Question: I have a list of classes, but different children have different properties that need to be displayed.
What I want to achieve is to have a listbox-type control in the gui which enables each child to display it's properties the way it wants to - so not using the same pre-defined columns for every class.
I envisage something like the transmission interface (below), where each class can paint it's own entry, showing some text, progress bar if relevant, etc.

How can this be achieved in C#?
Thanks for any help.
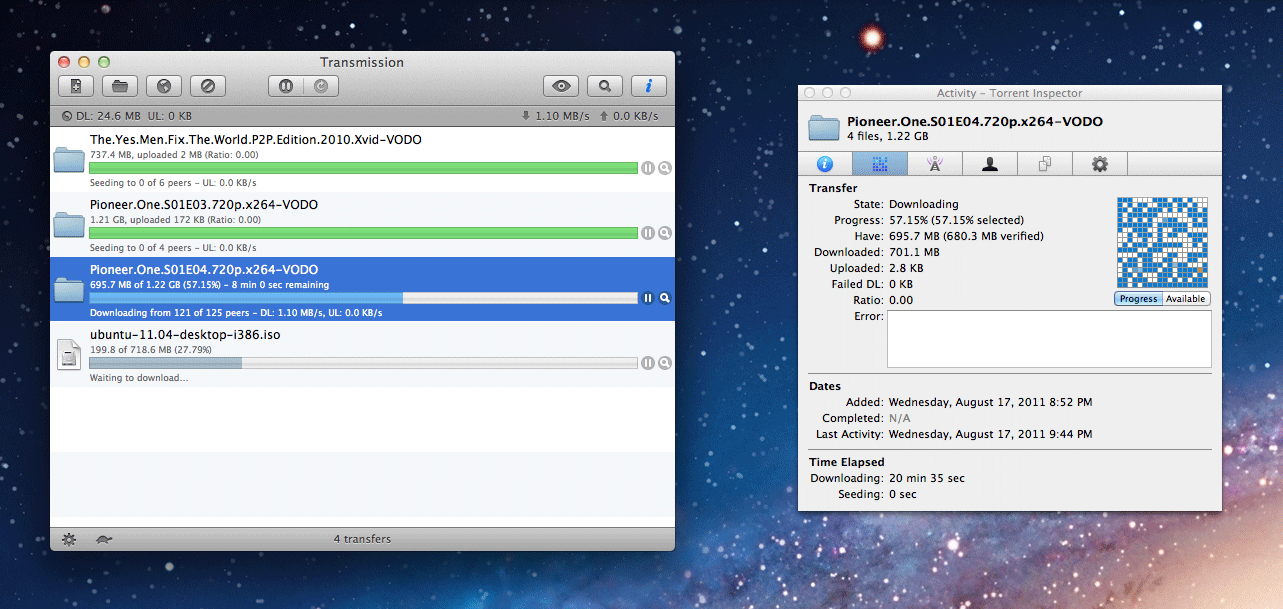
Answer: Let your list items implement an interface that provides everything needed for the display:
'''
public interface IDisplayItem
{
event System.ComponentModel.ProgressChangedEventHandler ProgressChanged;
string Subject { get; }
string Description { get; }
// Provide everything you need for the display here
}
'''
The transmission objects should not display themselves. You should not mix domain logic (business logic) and display logic.
:
In order to do display listbox items your own way, you will have to derive your own listbox control from 'System.Windows.Forms.ListBox'. Set the 'DrawMode' property of your listbox to 'DrawMode.OwnerDrawFixed' or 'DrawMode.OwnerDrawVariable' (if the items are not of the same size) in the constructor. If you use 'OwnerDrawVariable' then you will have to override 'OnMeasureItem' as well, in order to tell the listbox the size of each item.
'''
public class TransmissionListBox : ListBox
{
public TransmissionListBox()
{
this.DrawMode = DrawMode.OwnerDrawFixed;
}
protected override void OnDrawItem(DrawItemEventArgs e)
{
e.DrawBackground();
if (e.Index >= 0 && e.Index < Items.Count) {
var displayItem = Items[e.Index] as IDisplayItem;
TextRenderer.DrawText(e.Graphics, displayItem.Subject, e.Font, ...);
e.Graphics.DrawIcon(...);
// and so on
}
e.DrawFocusRectangle();
}
}
'''
You can let your original transmission class implement 'IDisplayItem' or create a special class for this purpose. You can also have different types of objects in the list, as long as they implement the interface. The point is, that the display logic itself is in the control, the transmission class (or whatever class) only provides the information required.
:
Because of the ongoing discussion with Mark, I have decided to include a full example here. Let's define a model class:
'''
public class Address : INotifyPropertyChanged
{
private string _Name;
public string Name
{
get { return _Name; }
set
{
if (_Name != value) {
_Name = value;
OnPropertyChanged("Name");
}
}
}
private string _City;
public string City
{
get { return _City; }
set
{
if (_City != value) {
_City = value;
OnPropertyChanged("City");
OnPropertyChanged("CityZip");
}
}
}
private int? _Zip;
public int? Zip
{
get { return _Zip; }
set
{
if (_Zip != value) {
_Zip = value;
OnPropertyChanged("Zip");
OnPropertyChanged("CityZip");
}
}
}
public string CityZip { get { return Zip.ToString() + " " + City; } }
public override string ToString()
{
return Name + "," + CityZip;
}
#region INotifyPropertyChanged Members
public event PropertyChangedEventHandler PropertyChanged;
private void OnPropertyChanged(string propertyName)
{
var handler = PropertyChanged;
if (handler != null) {
handler(this, new PropertyChangedEventArgs(propertyName));
}
}
#endregion
}
'''
Here is a custom ListBox:
'''
public class AddressListBox : ListBox
{
public AddressListBox()
{
DrawMode = DrawMode.OwnerDrawFixed;
ItemHeight = 18;
}
protected override void OnDrawItem(DrawItemEventArgs e)
{
const TextFormatFlags flags = TextFormatFlags.Left | TextFormatFlags.VerticalCenter;
if (e.Index >= 0) {
e.DrawBackground();
e.Graphics.DrawRectangle(Pens.Red, 2, e.Bounds.Y + 2, 14, 14); // Simulate an icon.
var textRect = e.Bounds;
textRect.X += 20;
textRect.Width -= 20;
string itemText = DesignMode ? "AddressListBox" : Items[e.Index].ToString();
TextRenderer.DrawText(e.Graphics, itemText, e.Font, textRect, e.ForeColor, flags);
e.DrawFocusRectangle();
}
}
}
'''
On a form, we place this AddressListBox and a button. In the form, we place some initializing code and some button code, which changes our addresses. We do this in order to see, if our listbox is updated automatically:
'''
public partial class frmAddress : Form
{
BindingList<Address> _addressBindingList;
public frmAddress()
{
InitializeComponent();
_addressBindingList = new BindingList<Address>();
_addressBindingList.Add(new Address { Name = "Muller" });
_addressBindingList.Add(new Address { Name = "Aebi" });
lstAddress.DataSource = _addressBindingList;
}
private void btnChangeCity_Click(object sender, EventArgs e)
{
_addressBindingList[0].City = "Zurich";
_addressBindingList[1].City = "Burgdorf";
}
}
'''
When the button is clicked, the items in the AddressListBox are updated automatically. Note that only the DataSource of the listbox is defined. The DataMember and ValueMember remain empty.